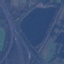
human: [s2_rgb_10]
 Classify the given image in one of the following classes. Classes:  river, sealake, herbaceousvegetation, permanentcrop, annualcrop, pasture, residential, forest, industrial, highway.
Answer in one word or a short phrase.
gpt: Highway